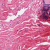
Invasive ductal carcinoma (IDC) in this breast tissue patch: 0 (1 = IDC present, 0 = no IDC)